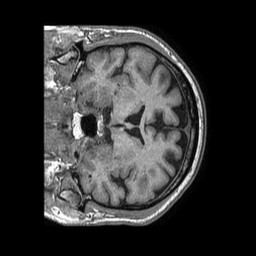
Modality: T1w
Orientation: coronal
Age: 73
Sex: male
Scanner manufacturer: philips
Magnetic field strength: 1.5 T
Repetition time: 0.007545 s
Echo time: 0.003425 s